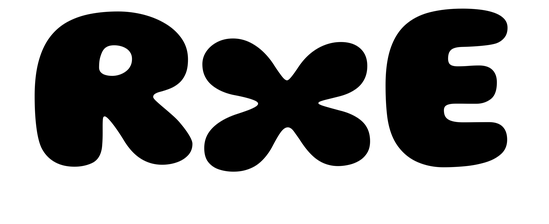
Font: Gluten_ExtraBold